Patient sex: M
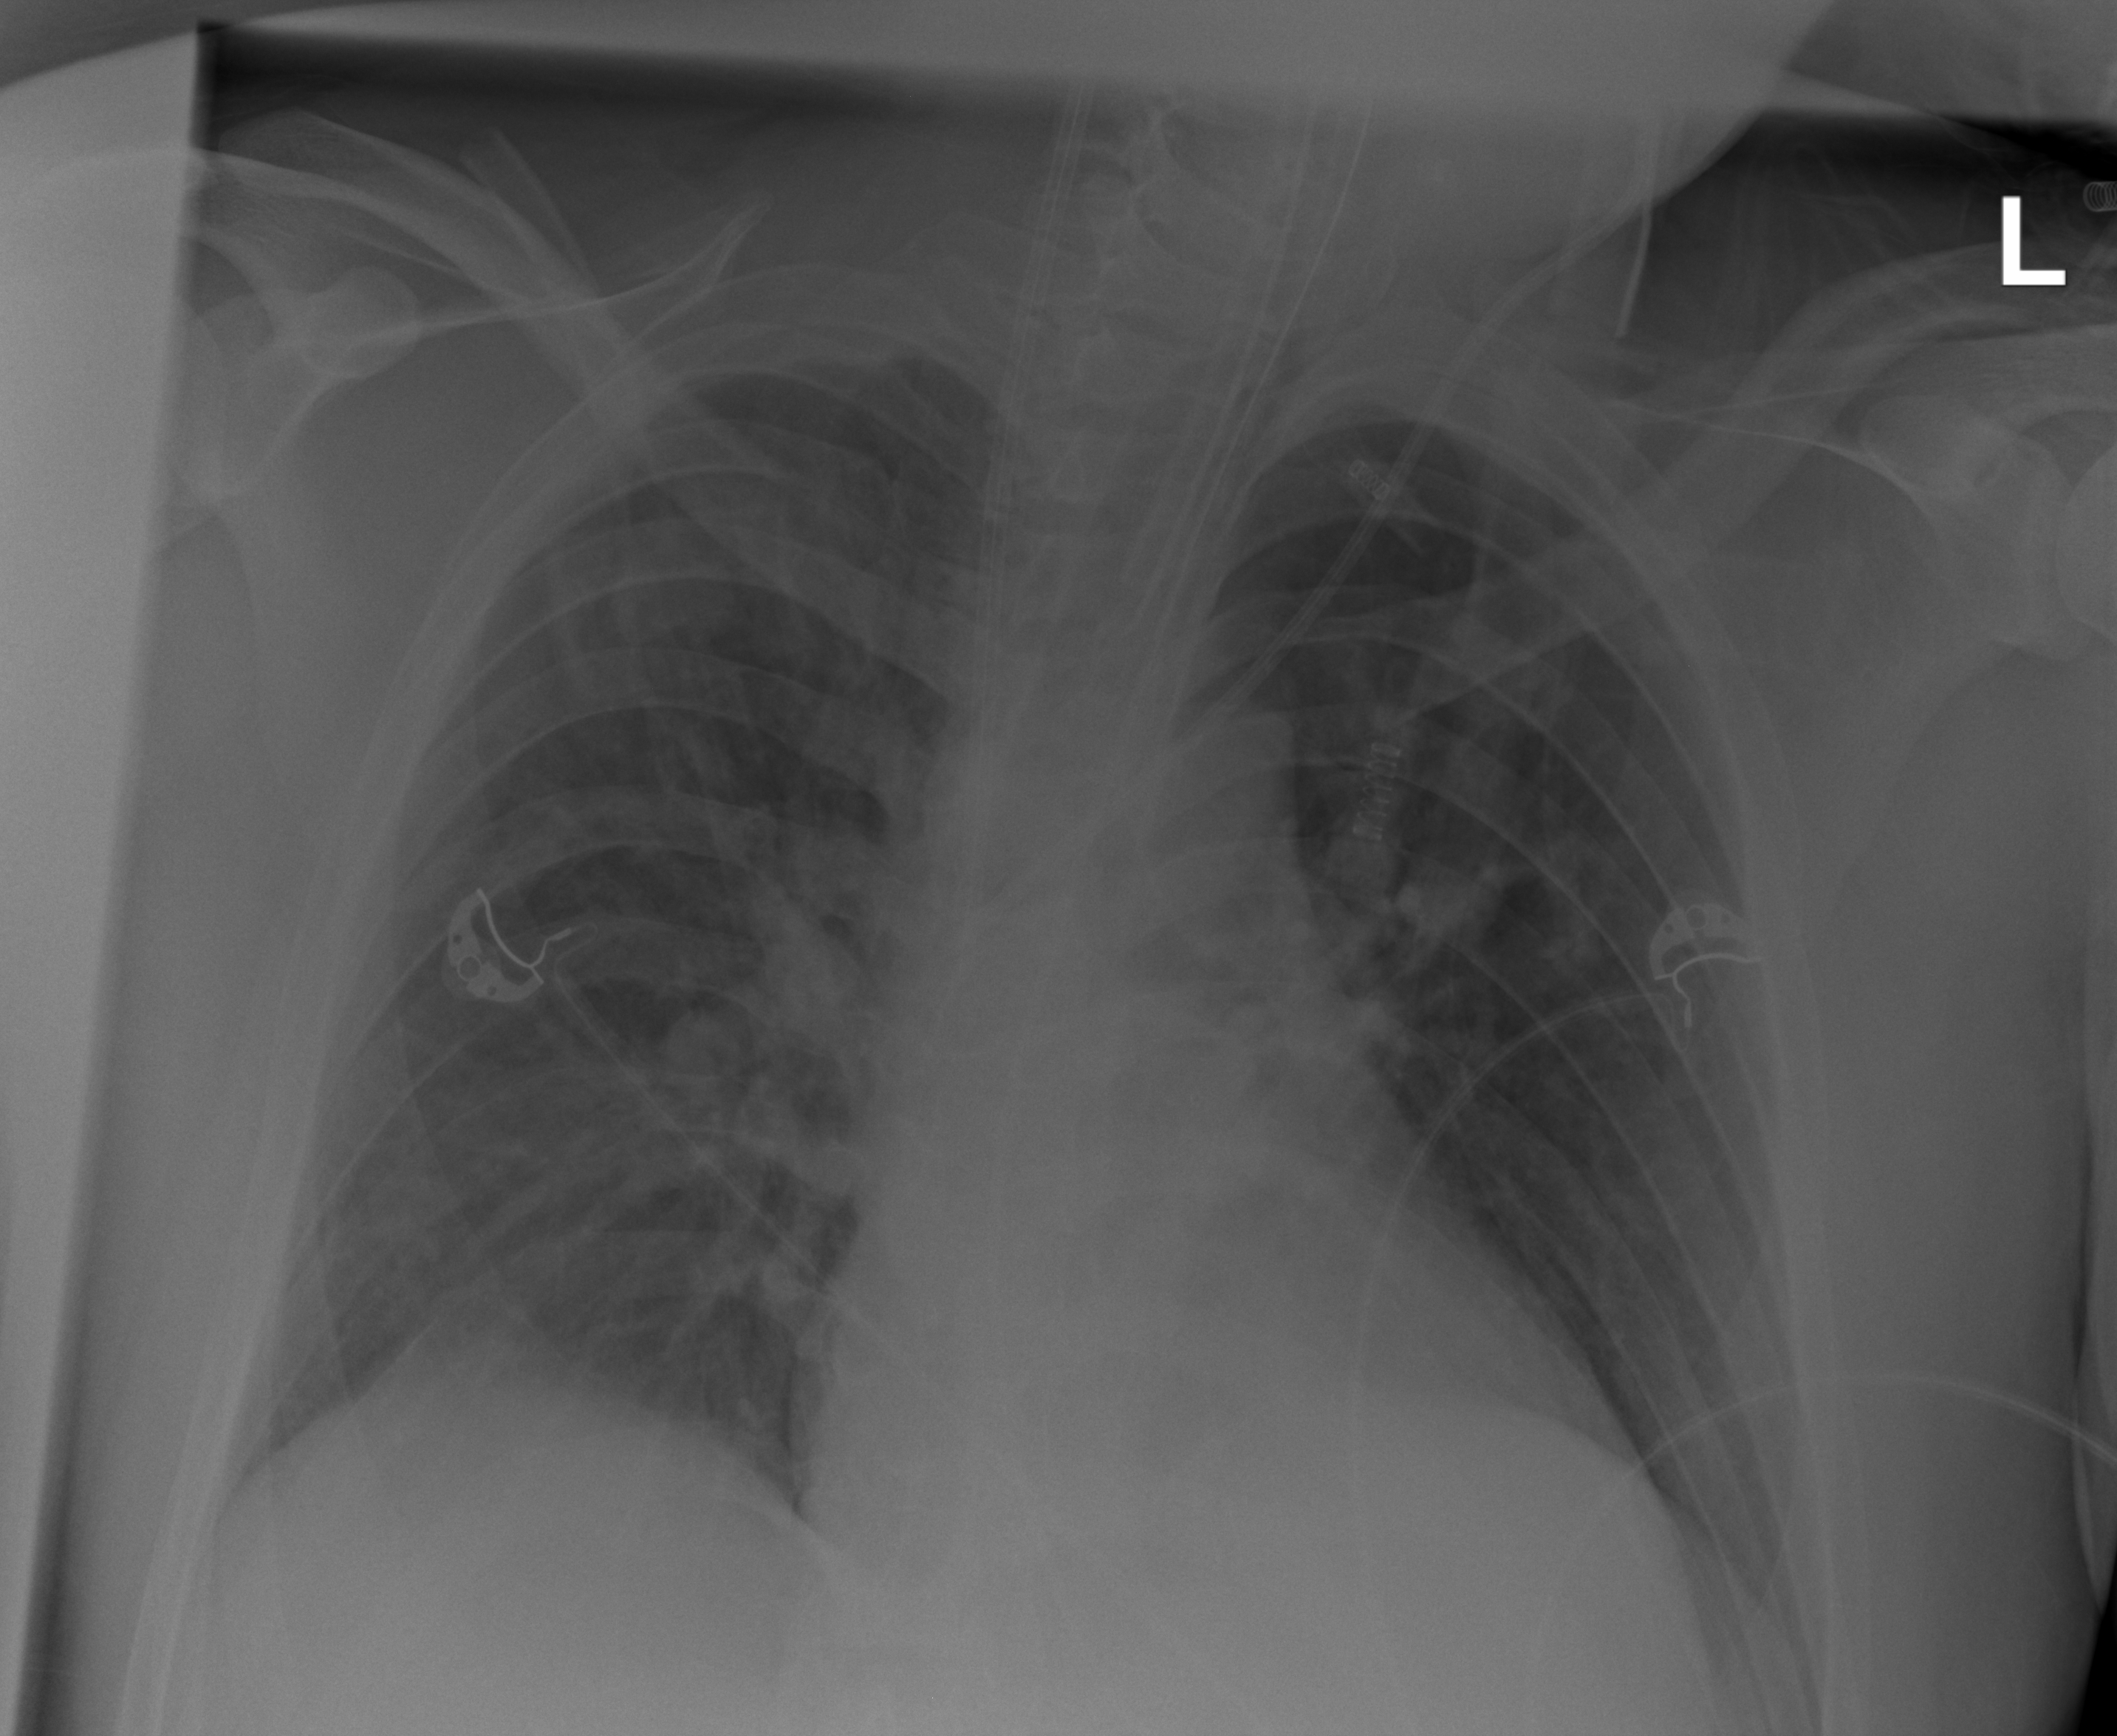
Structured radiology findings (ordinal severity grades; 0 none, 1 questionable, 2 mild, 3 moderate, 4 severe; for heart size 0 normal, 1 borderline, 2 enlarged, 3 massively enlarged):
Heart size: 1
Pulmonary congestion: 0
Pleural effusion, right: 0
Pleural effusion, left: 0
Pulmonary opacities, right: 0
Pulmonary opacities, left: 0
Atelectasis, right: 2
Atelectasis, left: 0